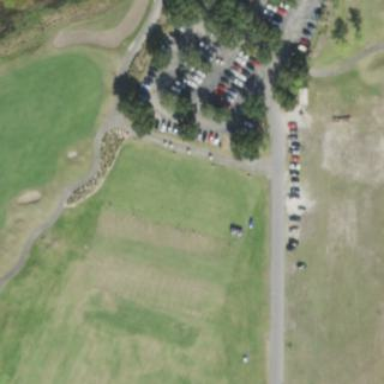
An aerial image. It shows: Golf tee on grassy land.